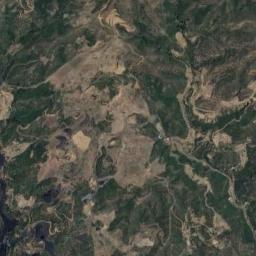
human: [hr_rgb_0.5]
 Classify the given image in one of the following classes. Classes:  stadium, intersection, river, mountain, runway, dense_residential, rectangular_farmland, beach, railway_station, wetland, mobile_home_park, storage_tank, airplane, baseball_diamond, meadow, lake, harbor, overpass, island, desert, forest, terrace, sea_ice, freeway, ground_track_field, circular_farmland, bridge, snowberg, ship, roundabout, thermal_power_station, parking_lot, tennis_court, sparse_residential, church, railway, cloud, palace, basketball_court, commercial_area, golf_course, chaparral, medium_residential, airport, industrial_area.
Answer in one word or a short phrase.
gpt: mountain